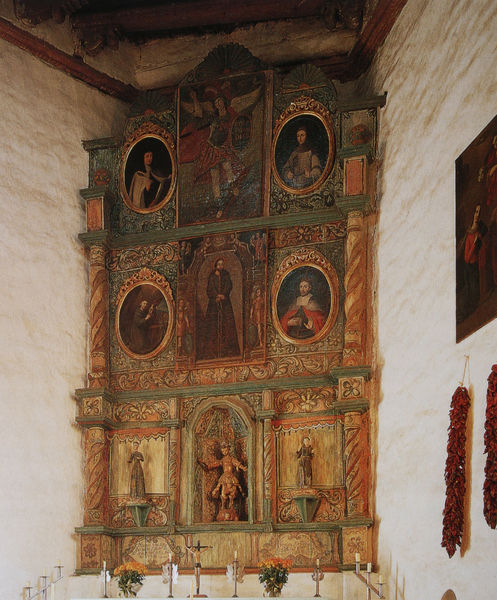
Titel: Hochaltar
Standort: Santa Fé (NM)
Institution: Kapelle von San Miguel
Schlagwörter: gemälde, mann, weiß, gelb, grün, menschen, blumen, braun, bunt, frankreich, frau, holz, männer, schwarz, säulen, tische, rot, malerei, muster, wand, barock, rahmen, stein, bild, bildnis, goldrahmen, innenraum, portrait, porträt, kirche, figur, gold, adel, decke, oval, tondo, engel, früchte, skulptur, statue, bilder, italien, mauer, figuren, bischof, inschrift, floral, ornamente, verzierung, kerze, kerzen, leuchter, lüster, balken, bretter, plastik, gründ, hoch, bemalt, blumenstrauß, halle, foto, wände, nische, kreuz, dom, porträts, herrscher, bildnisse, portraits, gedreht, altar, hochaltar, kapitelle, kathedrale, schnitzerei, girlanden, wandschmuck, kerzenständer, gesims, plastiken, statuen, jesus, mauern, apsis, chor, kapelle, kruzifix, mönch, heiliger, konche, heilige, niesche, herrscherporträt, herrscherporträts, bemalung, maria, erzengel, spirale, schrein, zierrat, christentum, ovale, schnitzereien, schnitzwerk, altarbild, tafelbild, holzbalken, herrscherportrait, michael, aufsatz, basilika, ebenen, kreut, inschriften, tondi, kruez, medaillons, andachtsbild, retabel, stifter, paprika, kreu, rahme, getrocknet, seitenaltar, holu, salomon, chilli, heiligenbilder, mönner, gewendelt, geschraubt, herrscherportraits, ikonostase, kreuzj, spiralig, skultpruen